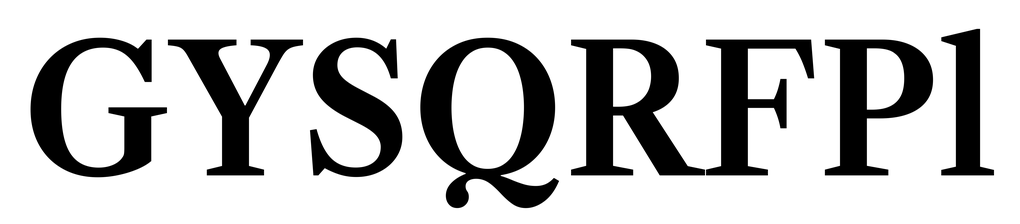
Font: LibreCaslonText_SemiBold